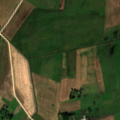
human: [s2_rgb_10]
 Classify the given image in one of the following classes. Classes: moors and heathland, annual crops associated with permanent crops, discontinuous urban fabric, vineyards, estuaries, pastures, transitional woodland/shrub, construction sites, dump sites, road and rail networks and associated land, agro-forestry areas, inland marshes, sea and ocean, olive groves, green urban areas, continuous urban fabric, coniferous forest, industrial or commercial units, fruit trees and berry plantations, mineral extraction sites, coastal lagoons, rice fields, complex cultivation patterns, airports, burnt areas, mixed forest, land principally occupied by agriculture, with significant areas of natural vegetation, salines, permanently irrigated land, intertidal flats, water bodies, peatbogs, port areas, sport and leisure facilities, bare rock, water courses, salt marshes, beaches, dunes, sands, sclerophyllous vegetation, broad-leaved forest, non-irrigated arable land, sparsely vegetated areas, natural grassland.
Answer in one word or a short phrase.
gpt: non-irrigated arable land, pastures, complex cultivation patterns, mixed forest